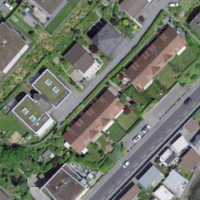
EUNIS habitat code: 54
Species observed at this site:
Cymbalaria muralis